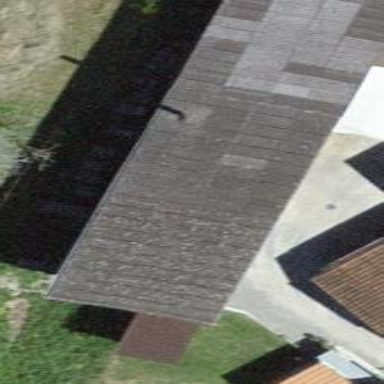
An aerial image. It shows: Barn.